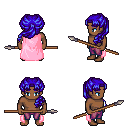
a pixel art fantasy rpg character, male body template, human, dark skin, pink cape, magenta pants, blue princess hairstyle, spear, four views (front, back, left, right), 2x2 character sprite sheet, small pixel art, hard edges, no anti-aliasing